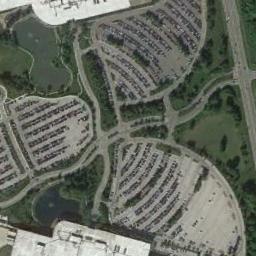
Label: parking_lot